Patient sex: M
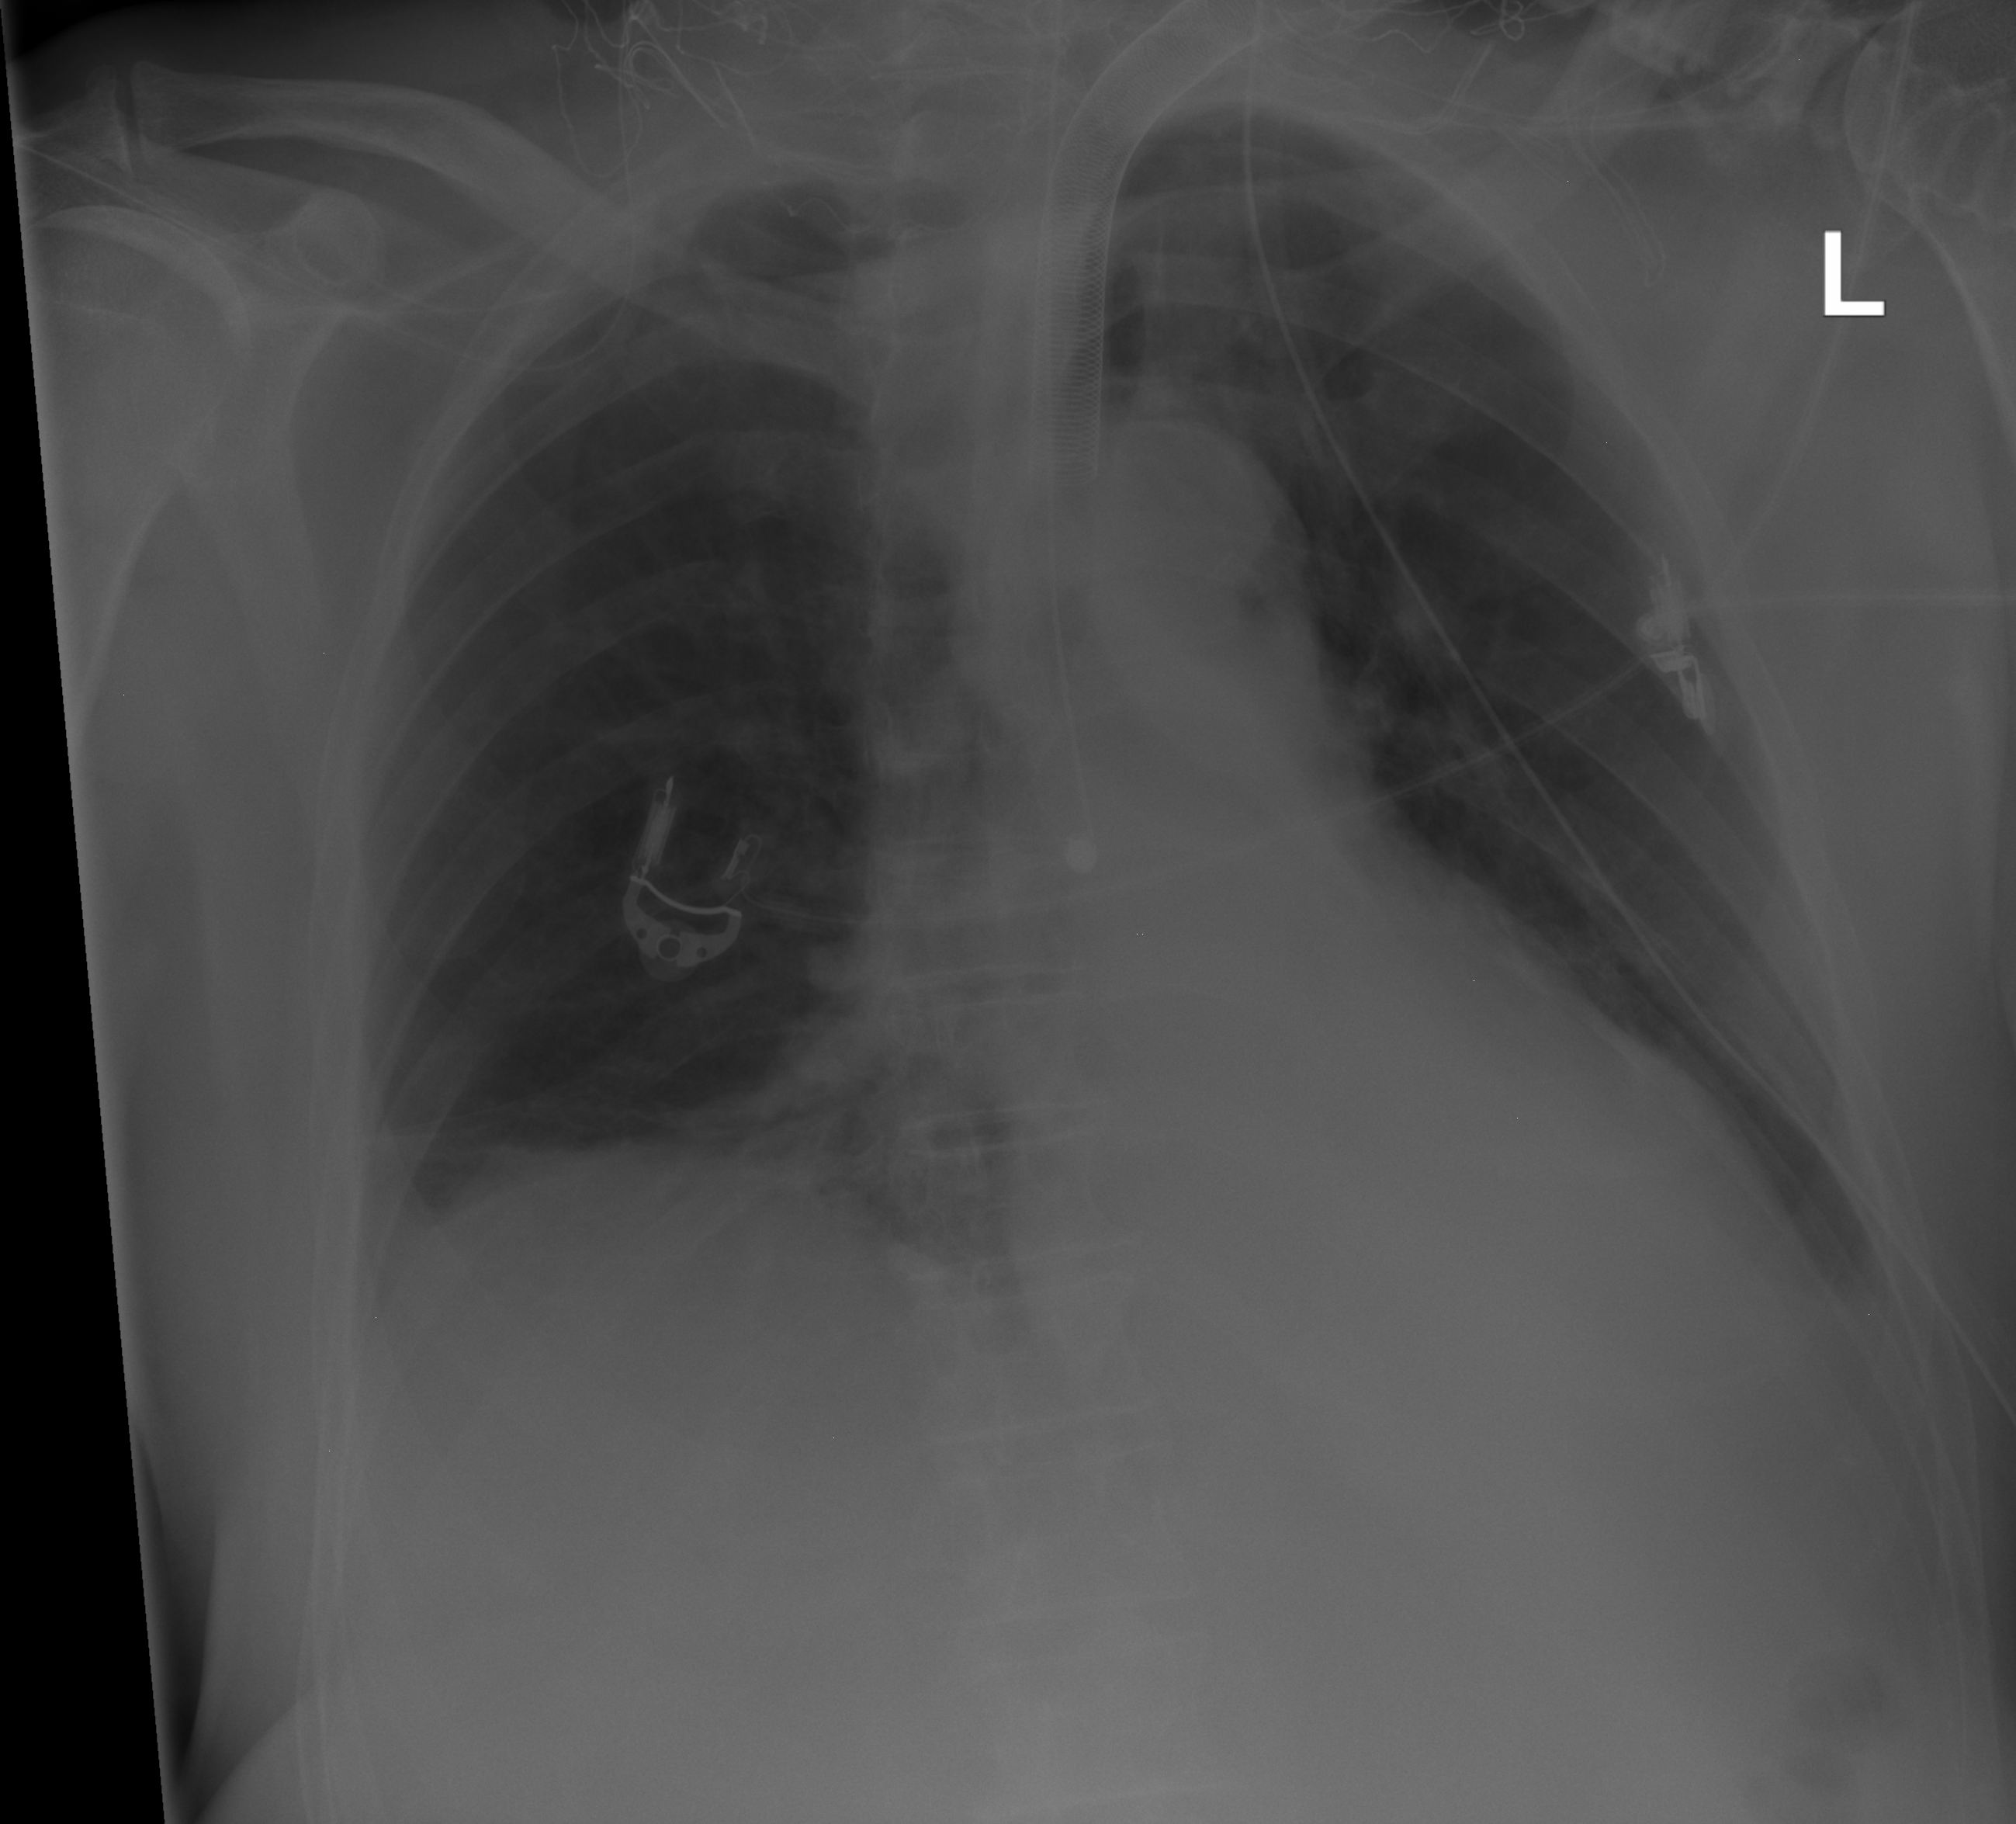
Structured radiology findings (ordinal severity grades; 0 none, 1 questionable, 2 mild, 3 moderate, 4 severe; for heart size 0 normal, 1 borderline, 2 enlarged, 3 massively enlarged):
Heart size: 0
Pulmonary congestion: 0
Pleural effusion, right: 0
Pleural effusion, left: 2
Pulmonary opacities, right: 0
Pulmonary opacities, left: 0
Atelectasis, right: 2
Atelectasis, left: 0